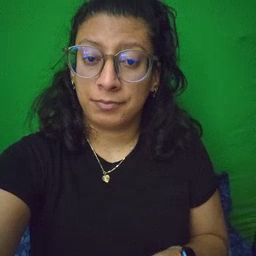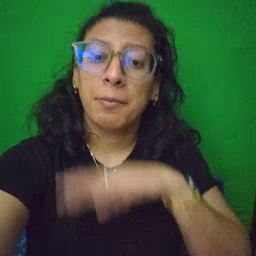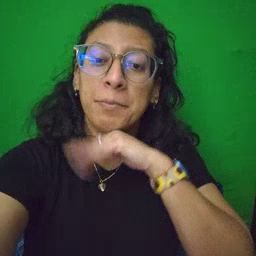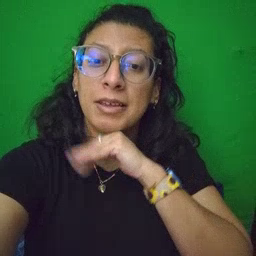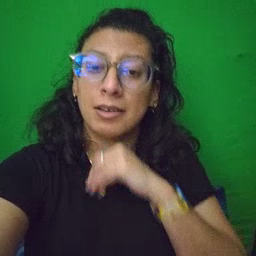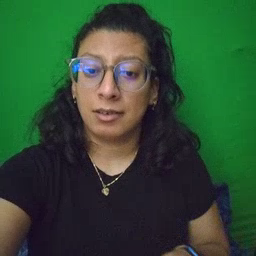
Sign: pig